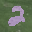
Label: 2